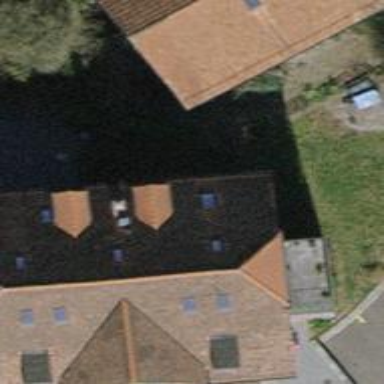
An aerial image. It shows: Building with tile roof.